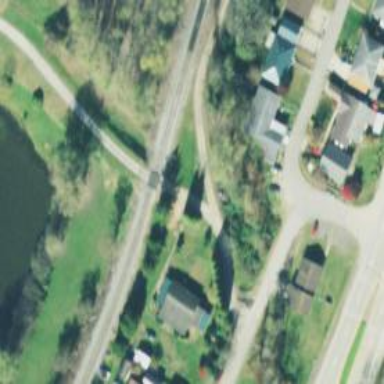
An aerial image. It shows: Railway track.